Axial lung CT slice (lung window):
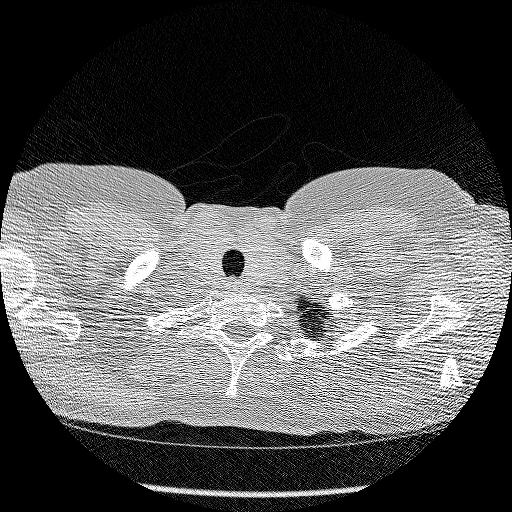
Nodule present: no